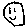
Label: smiley face